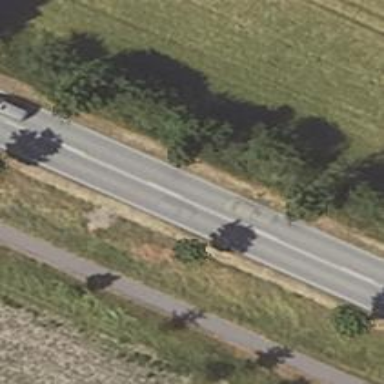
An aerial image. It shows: Asphalt road classified as primary highway.